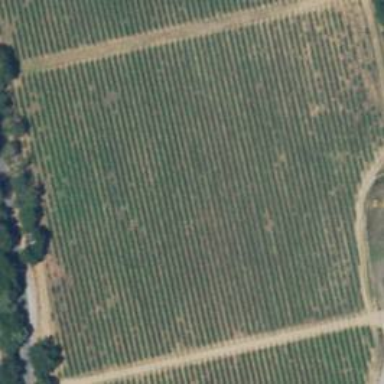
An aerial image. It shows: Vineyard growing grapes.